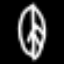
Label: leaf